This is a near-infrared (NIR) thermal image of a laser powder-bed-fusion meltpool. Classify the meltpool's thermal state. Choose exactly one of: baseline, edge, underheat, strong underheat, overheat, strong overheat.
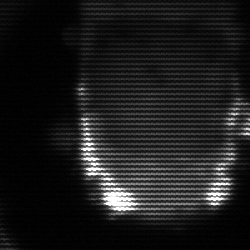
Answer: baseline